Как показано на рисунке, $A$ и $B$ представляют собой две горизонтальные заряженные металлические пластины, поле между которыми можно считать однородным. В начальный момент времени из точки $a$ под углом $\theta=45^{\circ}$ к горизонту вылетает отрицательно заряженная частица. Известно, что в момент времени $t_b=0.10~\text{с}$ частица достигает наивысшей точки своей траектории, а в момент времени $t_c=0.30~\text{с}$ её кинетическая энергия равна $E_c=750~\text{эВ}$. При решении задачи считайте, что частица всё время находится между пластинами и не сталкивается с ними.
Найдите изначальную кинетическую энергию частицы $E_0$.
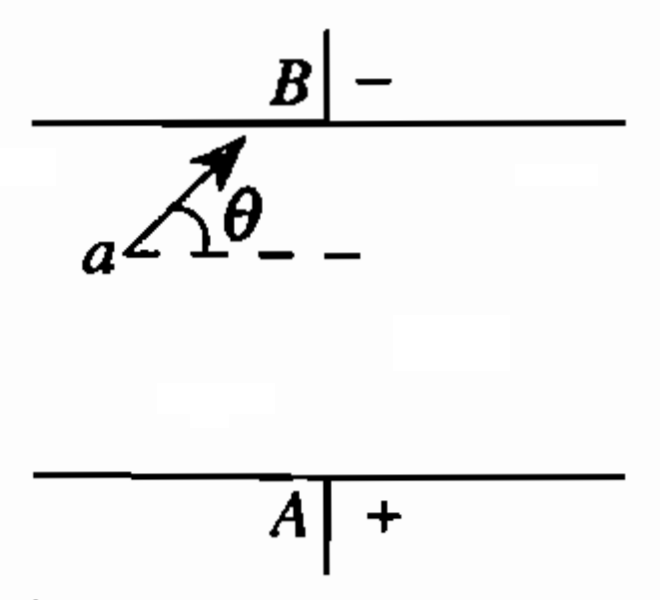
Ответ: \[E_0=\frac{2}{5}E_c=300~\text{эВ}.\]
Темы:
T, Электромагнетизм, Китайские, Движение в электрическом поле